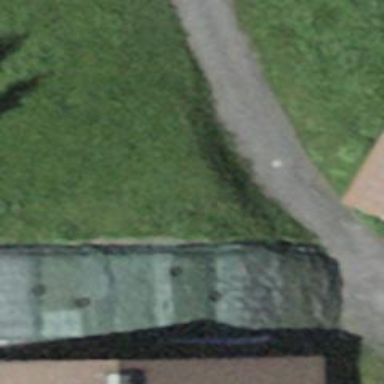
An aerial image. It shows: Driveway.